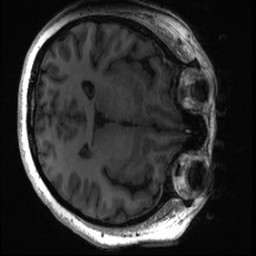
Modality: T1w
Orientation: axial
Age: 26
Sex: female